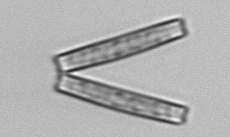
Label: Thalassionema